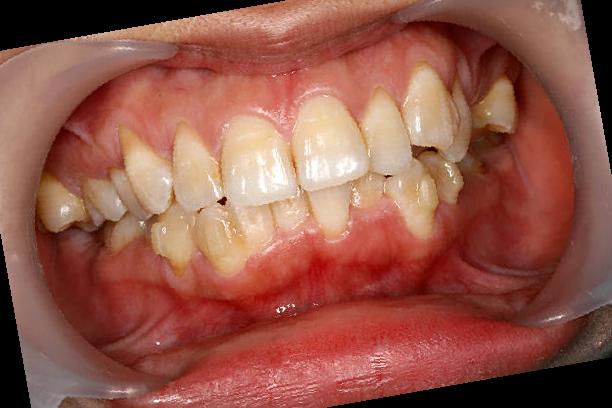
Condition: Gingivitis